Interaction volume radius: 10 \u00c5
Interaction volume height: 25 \u00c5
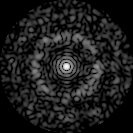
Disorder parameter: 0.8352